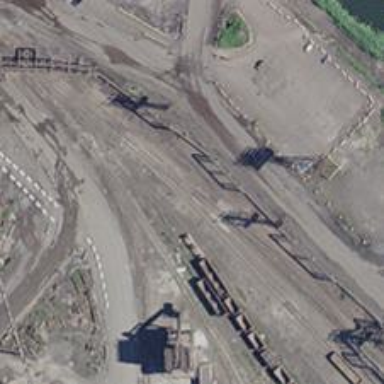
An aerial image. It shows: Rail spur service.